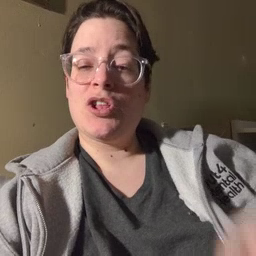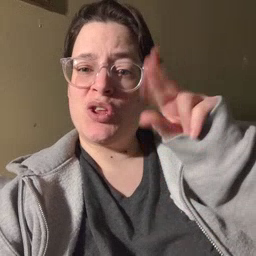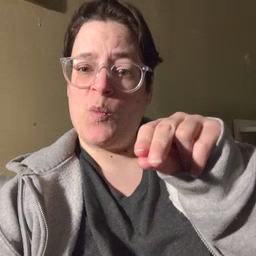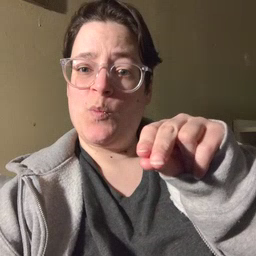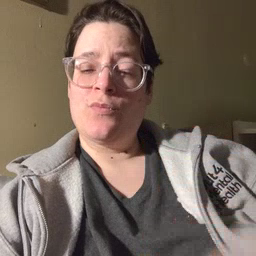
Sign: no